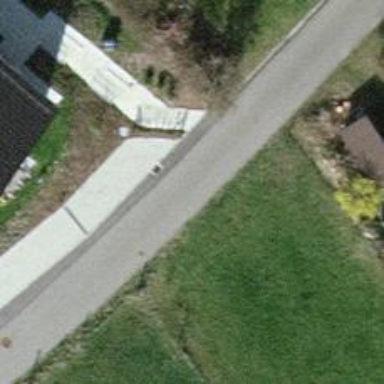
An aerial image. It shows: Footway surfaced with paving stones.